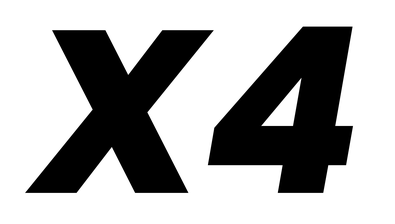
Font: Poppins-ExtraBoldItalic